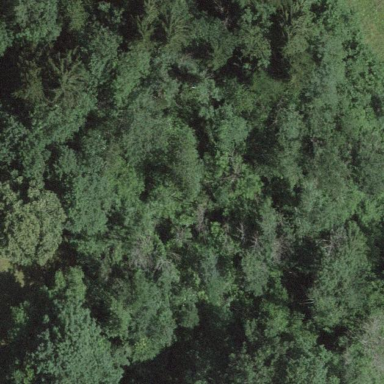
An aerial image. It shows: Forest area.